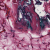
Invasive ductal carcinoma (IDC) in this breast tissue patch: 0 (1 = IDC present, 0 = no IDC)